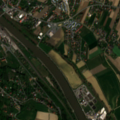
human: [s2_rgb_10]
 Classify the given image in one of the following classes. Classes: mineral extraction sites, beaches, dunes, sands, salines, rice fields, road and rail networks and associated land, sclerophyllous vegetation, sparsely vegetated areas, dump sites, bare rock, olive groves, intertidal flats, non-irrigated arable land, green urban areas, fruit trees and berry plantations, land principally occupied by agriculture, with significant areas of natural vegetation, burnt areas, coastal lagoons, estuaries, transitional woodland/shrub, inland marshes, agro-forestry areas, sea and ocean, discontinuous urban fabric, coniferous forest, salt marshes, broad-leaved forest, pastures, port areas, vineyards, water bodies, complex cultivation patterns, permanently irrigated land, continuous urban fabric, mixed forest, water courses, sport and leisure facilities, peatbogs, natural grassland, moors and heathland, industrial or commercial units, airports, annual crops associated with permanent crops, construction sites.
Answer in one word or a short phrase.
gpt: discontinuous urban fabric, non-irrigated arable land, broad-leaved forest, water courses